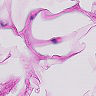
Metastatic tissue present: no